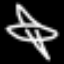
Label: airplane